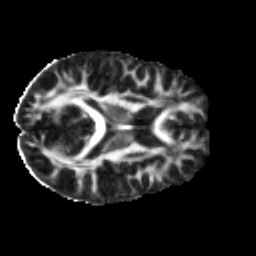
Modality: FA
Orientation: axial
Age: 39
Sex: male
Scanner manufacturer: ge
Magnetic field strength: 3 T
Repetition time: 7.8 s
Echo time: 0.0608 s